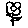
Label: flower